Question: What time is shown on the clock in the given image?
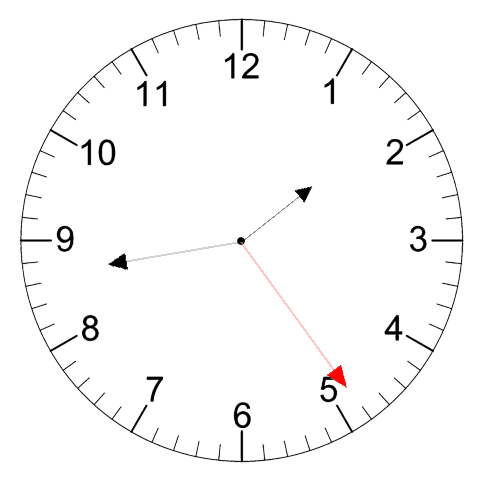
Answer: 01:43:24